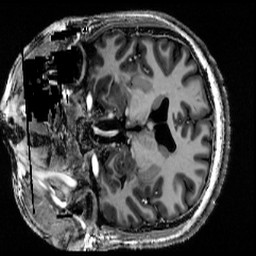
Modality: T1w
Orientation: coronal
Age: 30
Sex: male